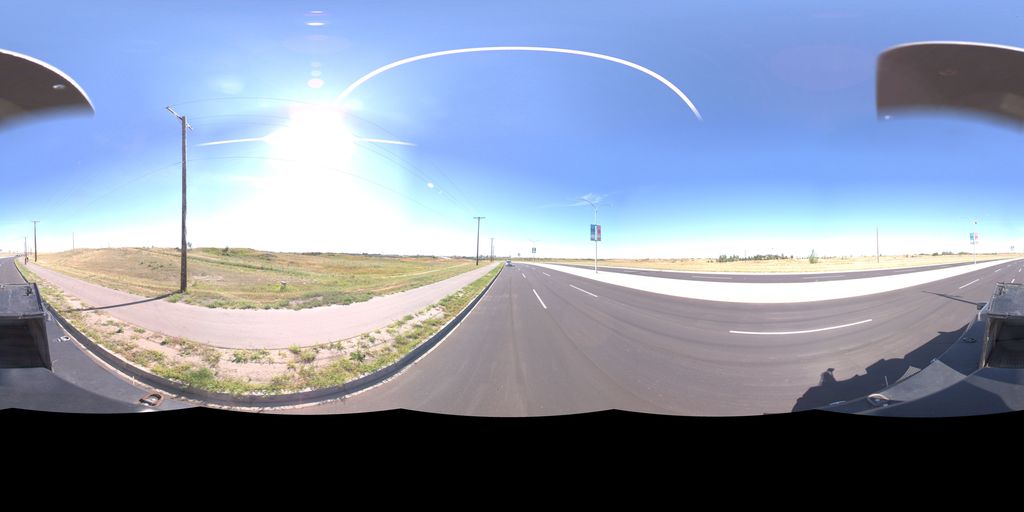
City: saskatoon